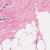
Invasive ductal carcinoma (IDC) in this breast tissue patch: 0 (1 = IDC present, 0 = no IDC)